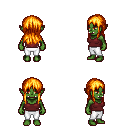
a pixel art fantasy rpg character, female body template, orc, green skin, maroon pirate shirt, white pants, light blonde unkempt hairstyle, four views (front, back, left, right), 2x2 character sprite sheet, small pixel art, hard edges, no anti-aliasing